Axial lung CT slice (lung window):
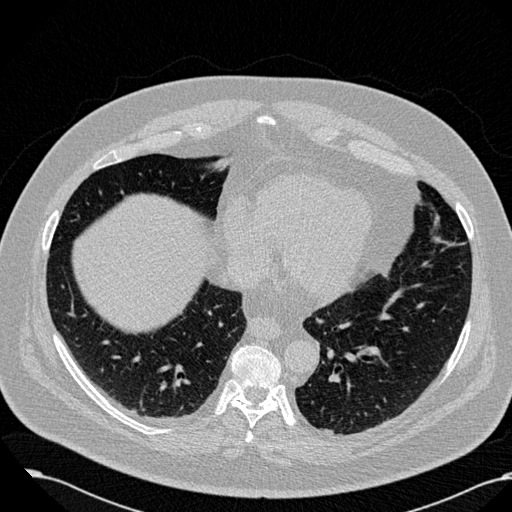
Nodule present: no